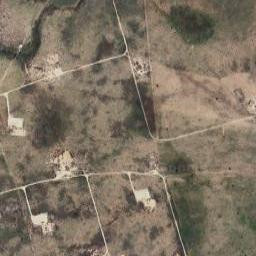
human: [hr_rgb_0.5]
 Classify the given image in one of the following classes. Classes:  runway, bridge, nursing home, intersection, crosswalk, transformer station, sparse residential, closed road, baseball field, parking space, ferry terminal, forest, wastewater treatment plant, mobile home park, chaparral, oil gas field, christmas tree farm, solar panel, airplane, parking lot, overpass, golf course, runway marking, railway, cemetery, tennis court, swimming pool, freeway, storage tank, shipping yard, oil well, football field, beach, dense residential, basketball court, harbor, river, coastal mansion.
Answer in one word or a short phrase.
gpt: oil gas field